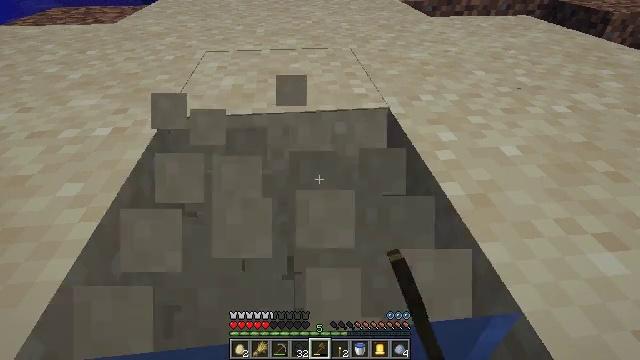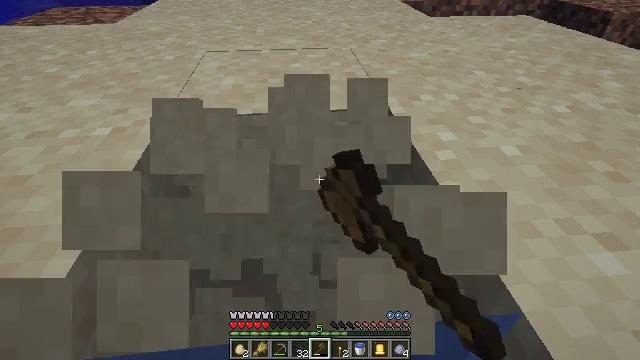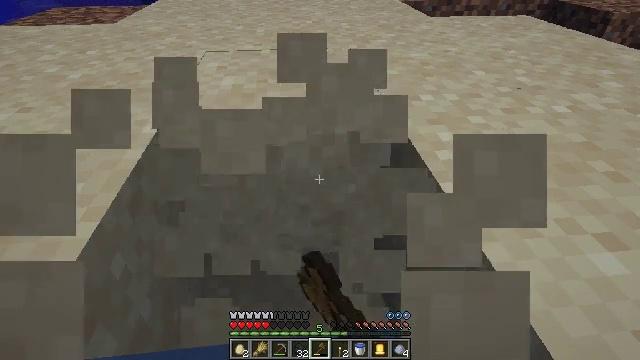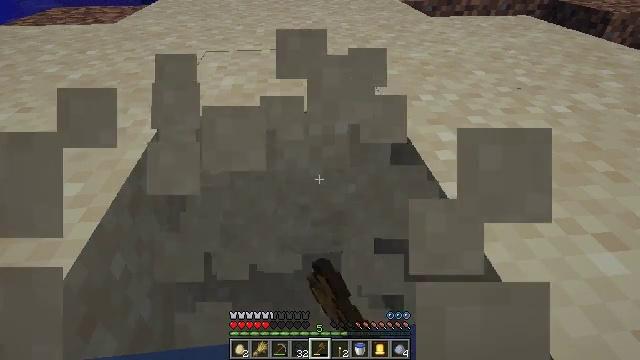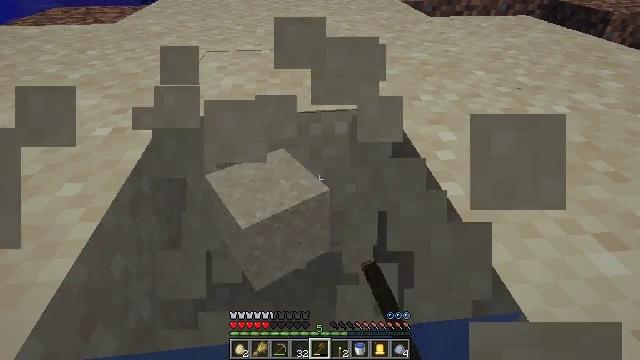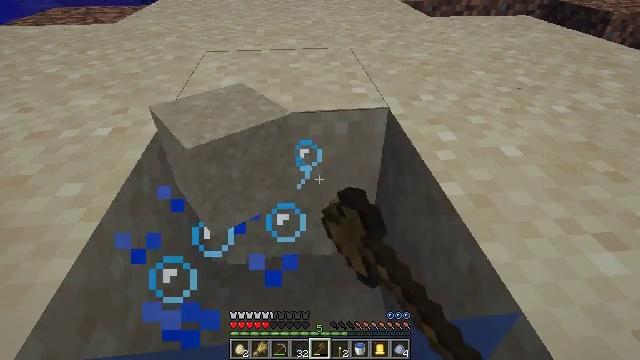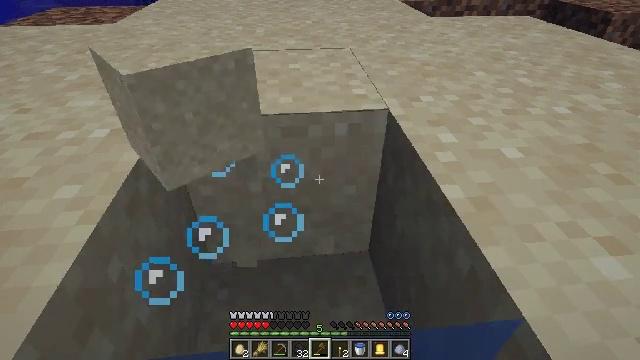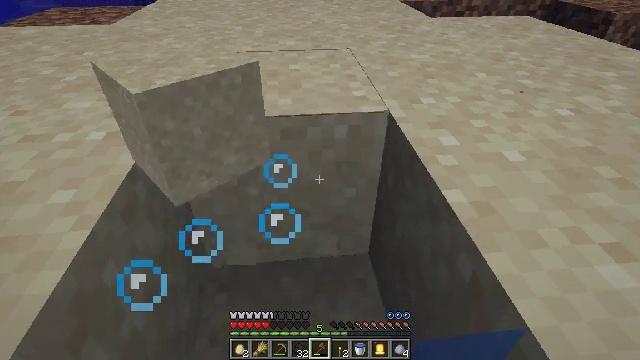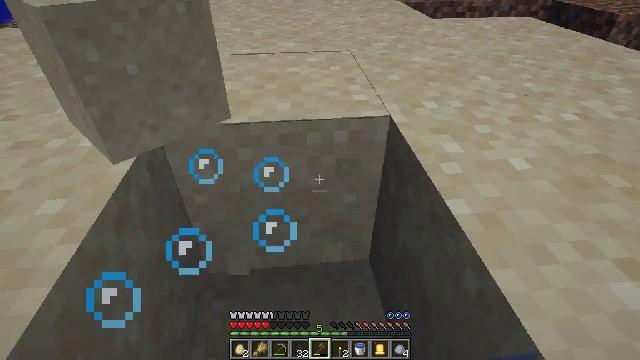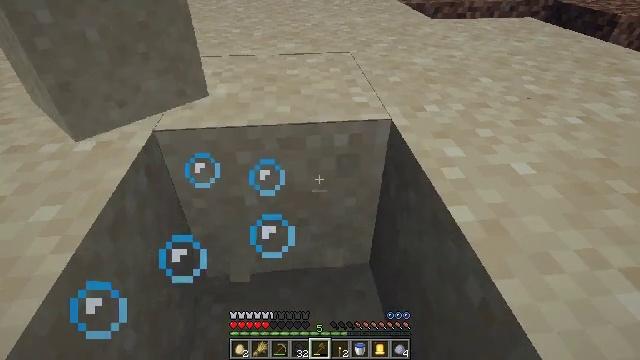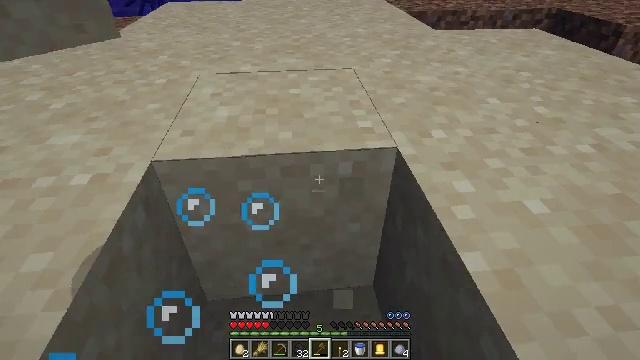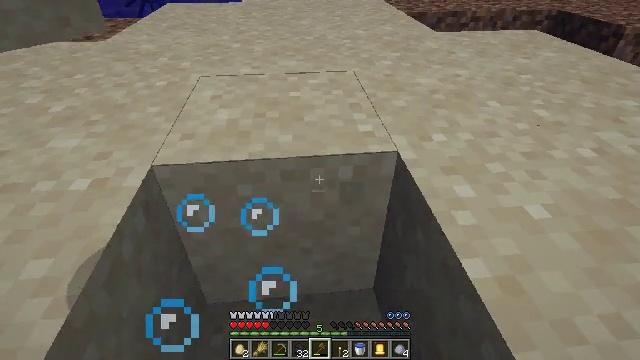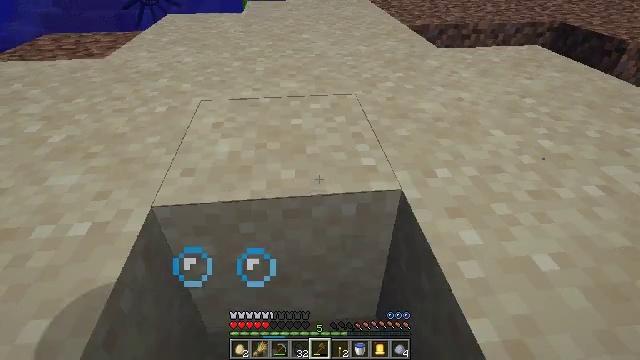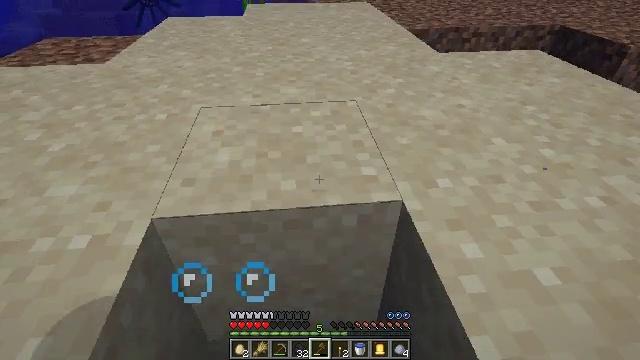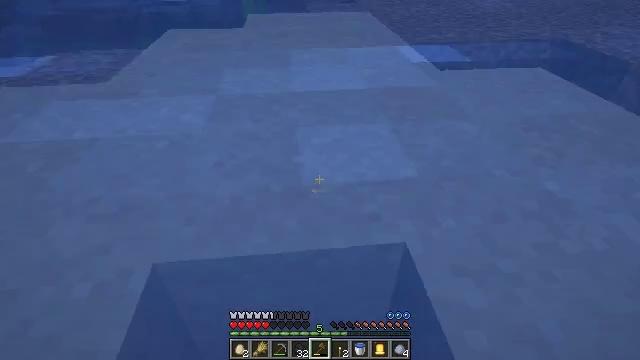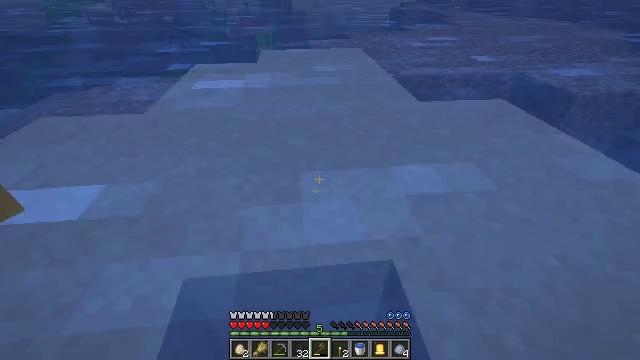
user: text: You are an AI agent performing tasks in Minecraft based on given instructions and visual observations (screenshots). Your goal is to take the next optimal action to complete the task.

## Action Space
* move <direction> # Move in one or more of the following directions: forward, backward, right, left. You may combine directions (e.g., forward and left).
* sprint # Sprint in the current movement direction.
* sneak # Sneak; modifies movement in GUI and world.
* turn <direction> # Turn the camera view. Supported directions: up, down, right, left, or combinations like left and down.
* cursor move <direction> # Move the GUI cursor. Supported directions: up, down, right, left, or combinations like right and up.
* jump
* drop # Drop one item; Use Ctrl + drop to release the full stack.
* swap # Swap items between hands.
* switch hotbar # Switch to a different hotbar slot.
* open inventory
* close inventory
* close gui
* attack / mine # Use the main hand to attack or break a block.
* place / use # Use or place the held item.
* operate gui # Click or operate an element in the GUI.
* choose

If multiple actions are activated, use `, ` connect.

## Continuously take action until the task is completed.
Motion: motion action
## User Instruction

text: Collect sand to make glass.
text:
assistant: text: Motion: attack / mine
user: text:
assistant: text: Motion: attack / mine
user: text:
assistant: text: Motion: attack / mine
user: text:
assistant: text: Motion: attack / mine
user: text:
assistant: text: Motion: attack / mine
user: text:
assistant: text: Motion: move forward, attack / mine
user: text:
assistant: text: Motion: move forward, attack / mine
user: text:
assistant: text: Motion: move forward
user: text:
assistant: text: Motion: move forward, jump
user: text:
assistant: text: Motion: move forward, jump
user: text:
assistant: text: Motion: move forward, jump
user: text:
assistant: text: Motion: move forward, jump
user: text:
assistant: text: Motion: move forward, jump
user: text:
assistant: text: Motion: move forward, jump
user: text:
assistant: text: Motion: move forward, jump
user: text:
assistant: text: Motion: move forward, jump
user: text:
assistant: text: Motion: move forward, jump
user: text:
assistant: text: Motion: move forward, jump
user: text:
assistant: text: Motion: move forward, jump
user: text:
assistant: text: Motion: move forward, jump
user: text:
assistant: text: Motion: move forward, jump
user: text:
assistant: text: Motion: move forward, jump
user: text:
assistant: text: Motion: move forward, turn left and down, jump
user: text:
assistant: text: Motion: move forward, turn left and down
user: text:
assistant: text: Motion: turn left and down
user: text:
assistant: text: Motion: turn left and down
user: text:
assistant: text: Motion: turn down
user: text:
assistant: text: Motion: no_op
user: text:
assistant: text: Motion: no_op
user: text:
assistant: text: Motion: no_op